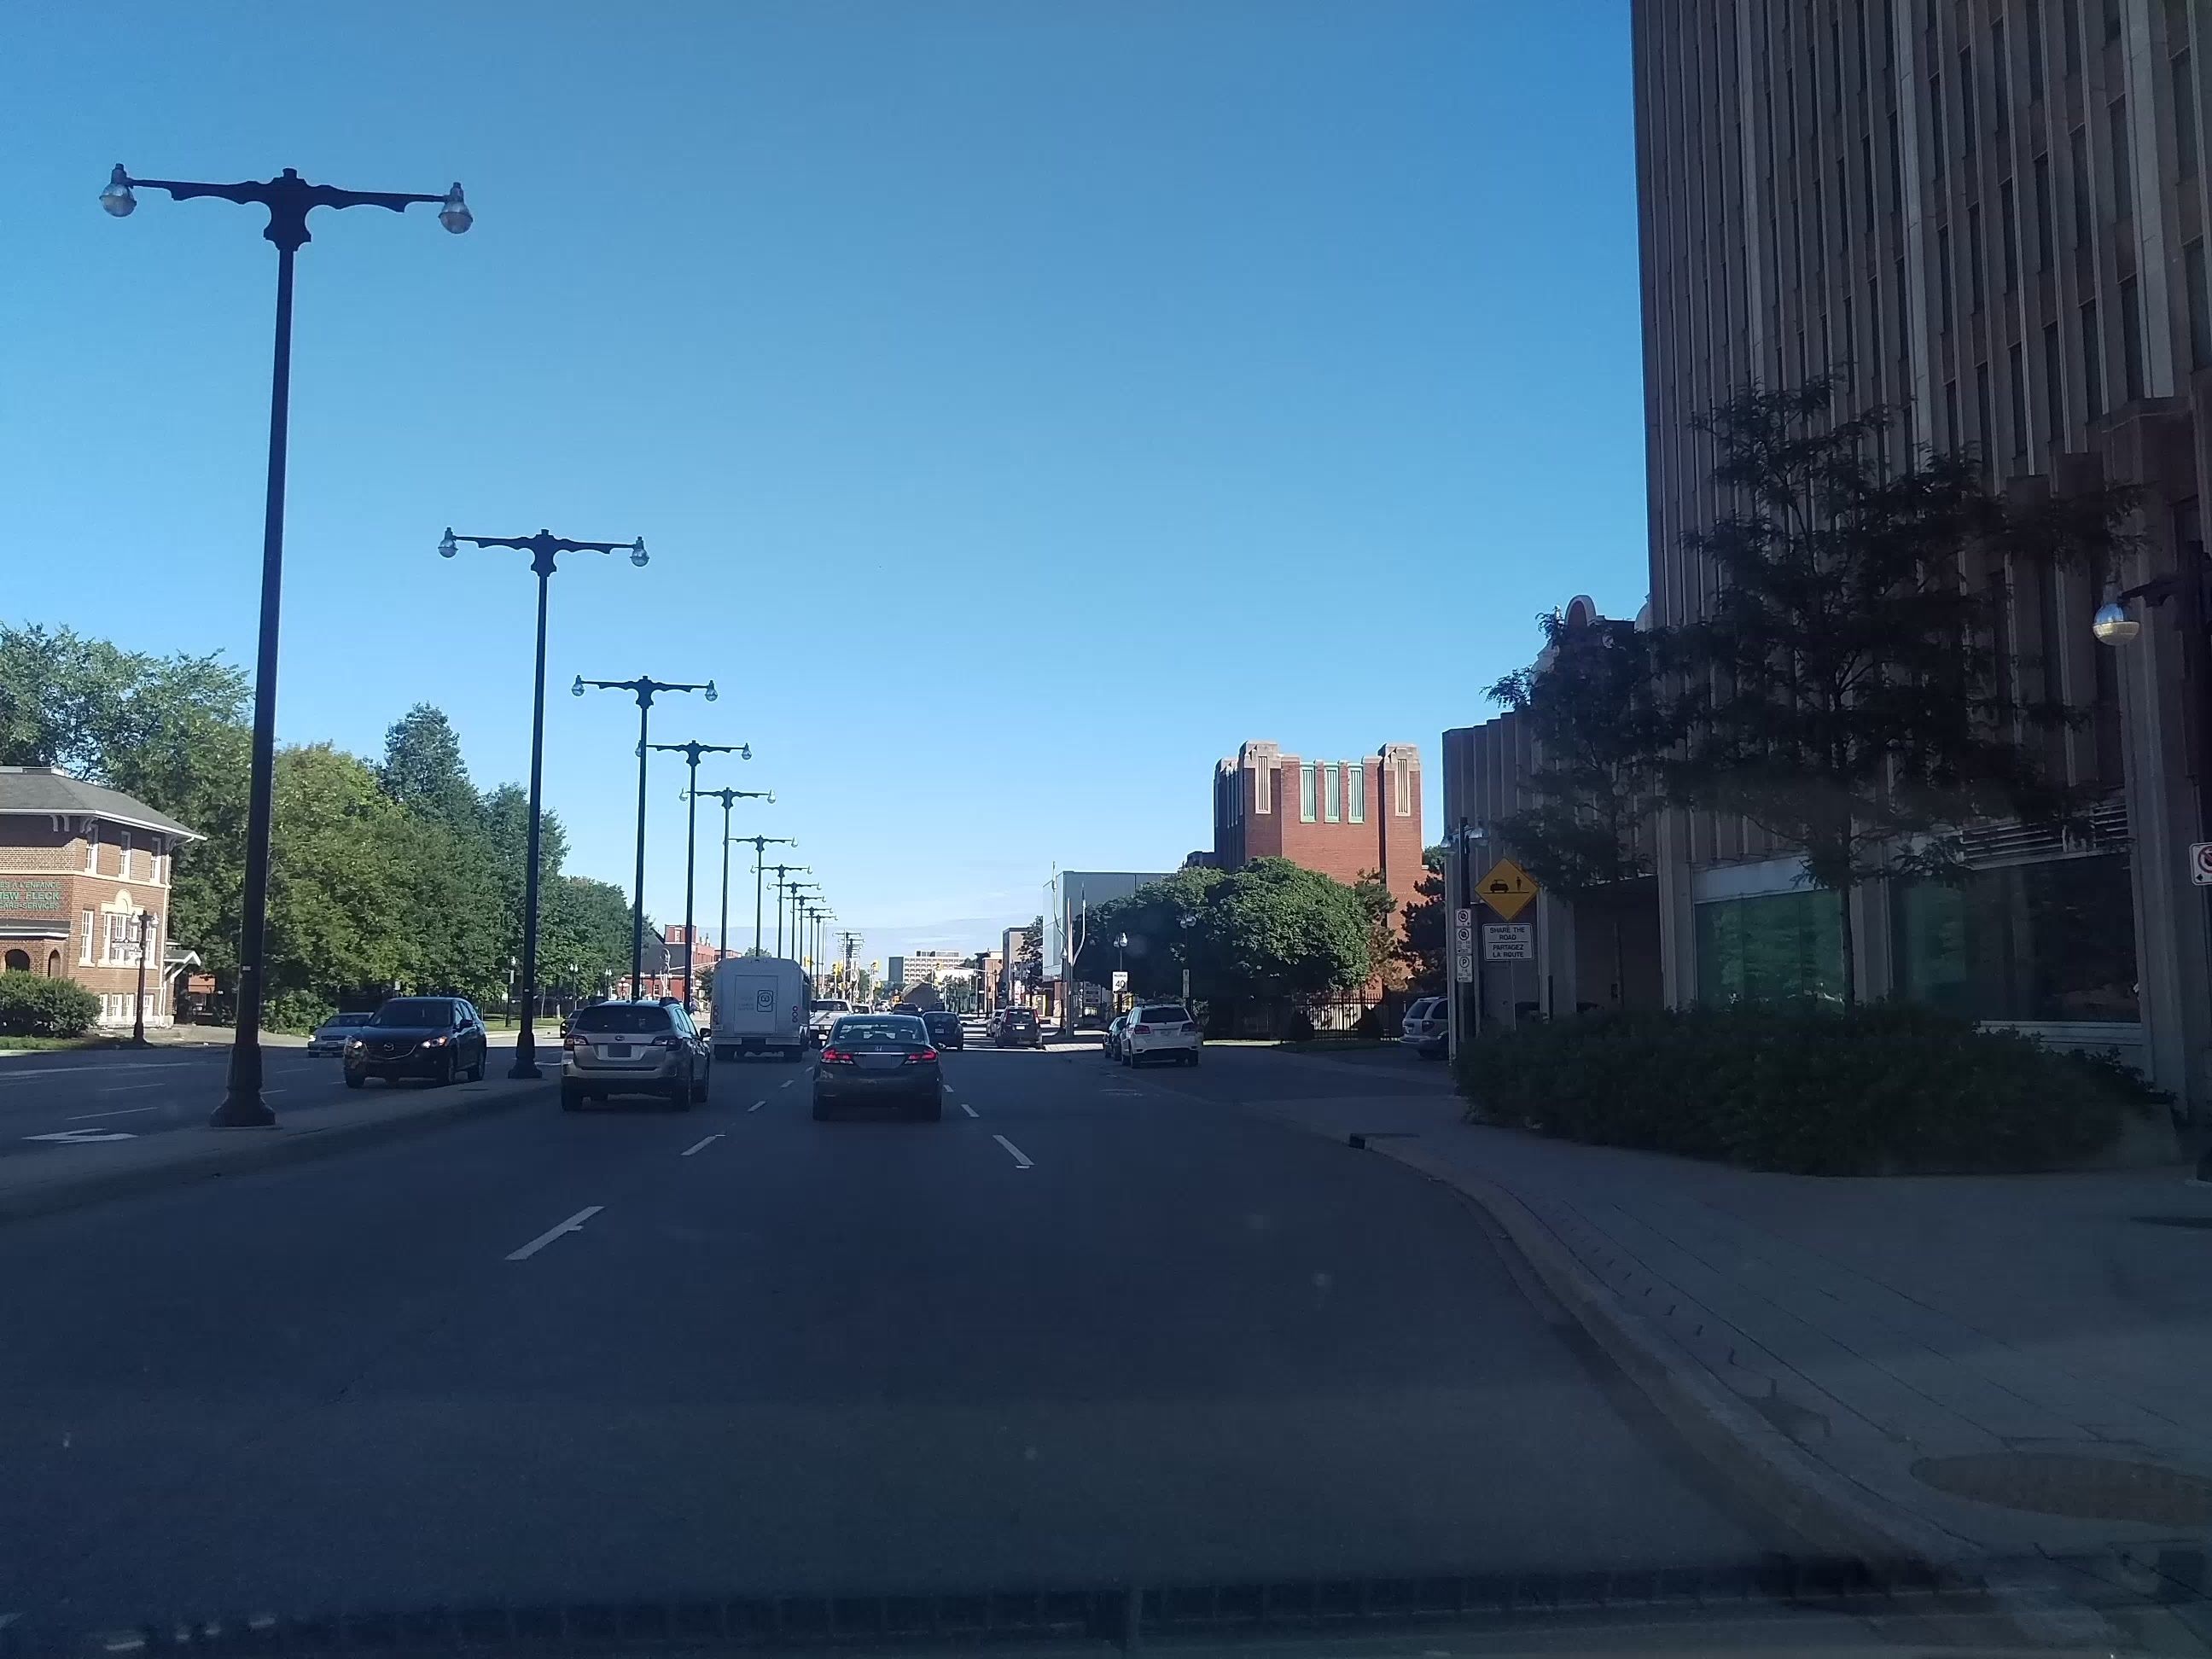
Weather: clear
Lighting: day
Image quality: good
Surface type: driving surface
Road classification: primary
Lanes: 3, 2
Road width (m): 2
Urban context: urban centre
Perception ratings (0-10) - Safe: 3.63, Lively: 8.91, Beautiful: 2.94, Boring: 1.79, Depressing: 1, Wealthy: 4.64